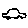
Label: car